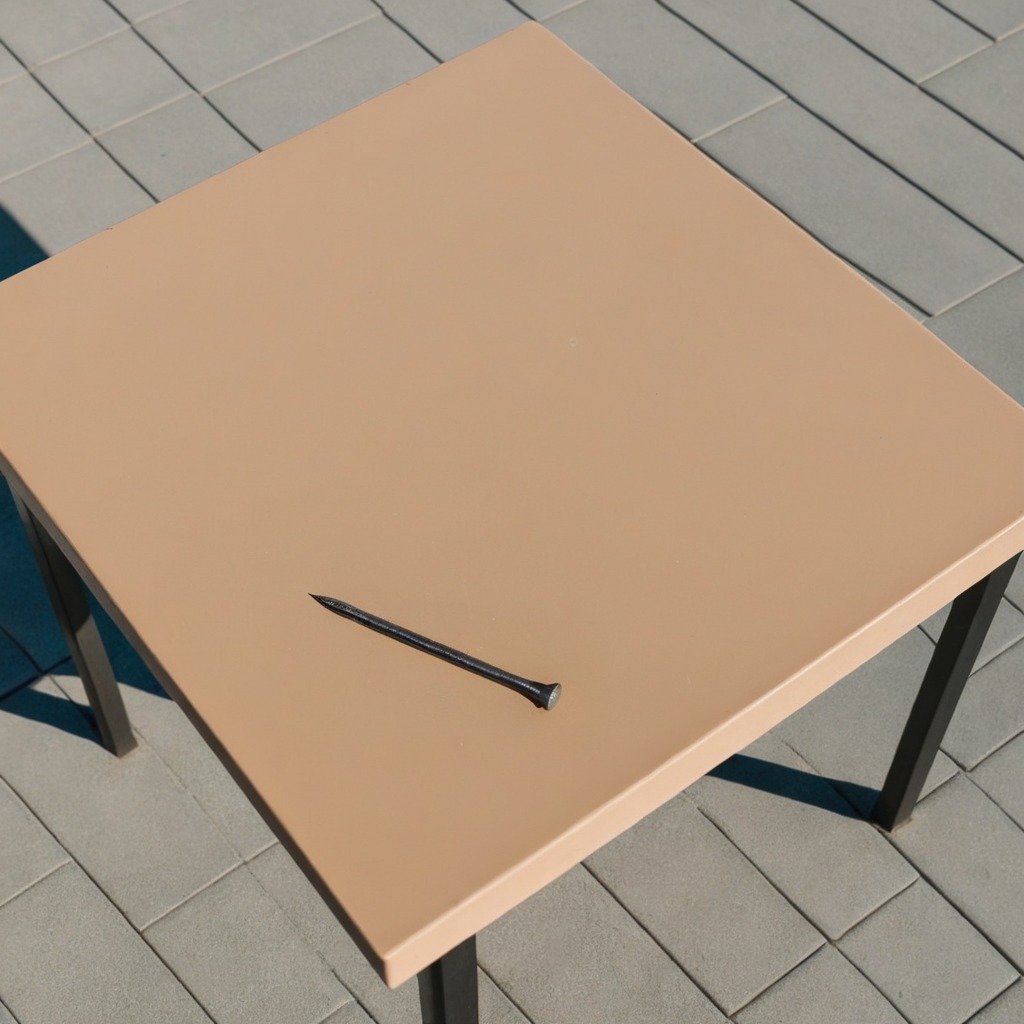
An iron nail is lying on the clean utility table.